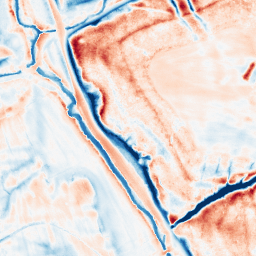
Category: classical
Decomposition family: uniform
Decomposition parameters: size: 20
Upsampling method: edge_directed
Upsampling parameters: scale: 4
Upsampling scale: 4